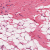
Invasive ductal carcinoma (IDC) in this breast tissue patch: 0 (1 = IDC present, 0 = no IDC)